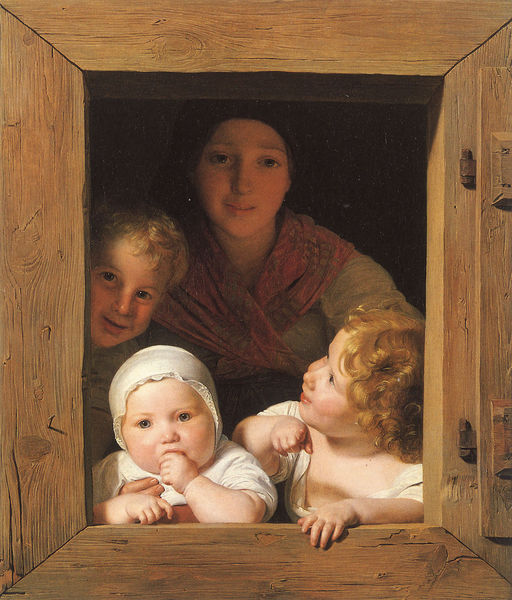
Titel: Kinder am Fenster
Künstler: Ferdinand Georg Waldmueller
Institution: München, Neue Pinakothek
Schlagwörter: gemälde, hand, schatten, umhang, mädchen, braun, fenster, frau, holz, kleid, licht, nase, ohrring, schwarz, weiss, blick, rot, tuch, haube, blond, hemd, jung, mütze, arm, augen, blicke, rahmen, bild, portrait, porträt, schauen, auge, familie, familienporträt, kind, mutter, blaue augen, hübsch, locken, schön, kinder, lächeln, bilderrahmen, bäuerin, hof, baby, laden, romantik, kopftuch, halstuch, holzrahmen, junge, bauer, bub, kleinkind, scharnier, freundlich, blitzen, familienportrait, säugling, kleinkinder, neue pinakothek, mutte, trompe l oeil, mama, umhängetuch, klind, augentäuschung, lutschen, hemdchen, l, 3 kinder, boild, nachkommen, hierl, säubling, holzimitation, müptze